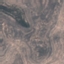
Land use / land cover class: HerbaceousVegetation